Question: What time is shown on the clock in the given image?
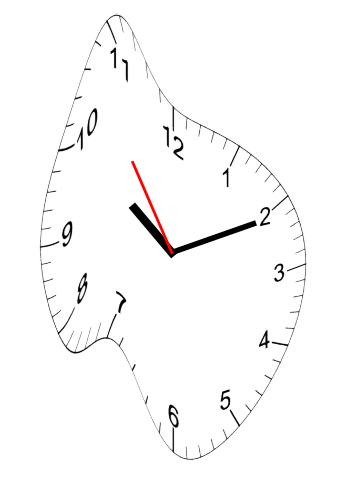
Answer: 10:10:54